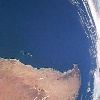
Label: water